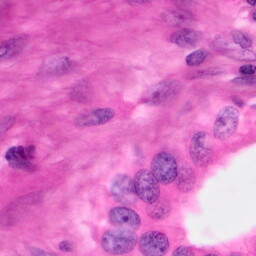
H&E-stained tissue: Pancreatic